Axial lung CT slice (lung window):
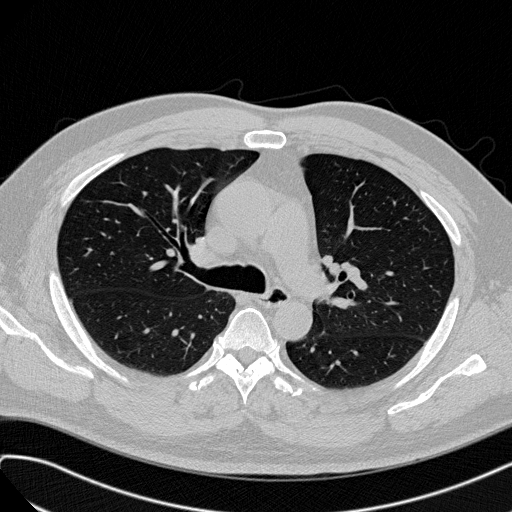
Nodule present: no